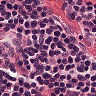
Metastatic tissue present: no